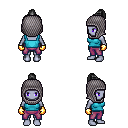
a pixel art fantasy rpg character, female body template, dark elf, purple skin, teal pirate shirt, magenta pants, gray short topknot hairstyle, chain hood, gold gloves, four views (front, back, left, right), 2x2 character sprite sheet, small pixel art, hard edges, no anti-aliasing